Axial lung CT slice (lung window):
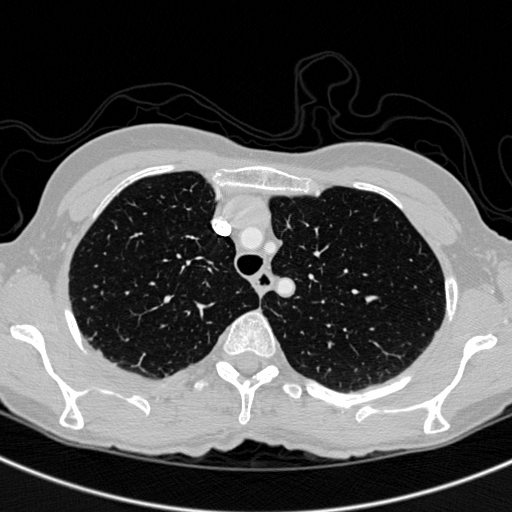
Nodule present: no